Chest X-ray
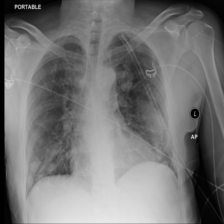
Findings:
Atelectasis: negative
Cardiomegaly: negative
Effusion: negative
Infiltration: negative
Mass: negative
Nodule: negative
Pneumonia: negative
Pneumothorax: negative
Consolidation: negative
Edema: negative
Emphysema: negative
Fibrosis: negative
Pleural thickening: negative
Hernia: negative